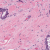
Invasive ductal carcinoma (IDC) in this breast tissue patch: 1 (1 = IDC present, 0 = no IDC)